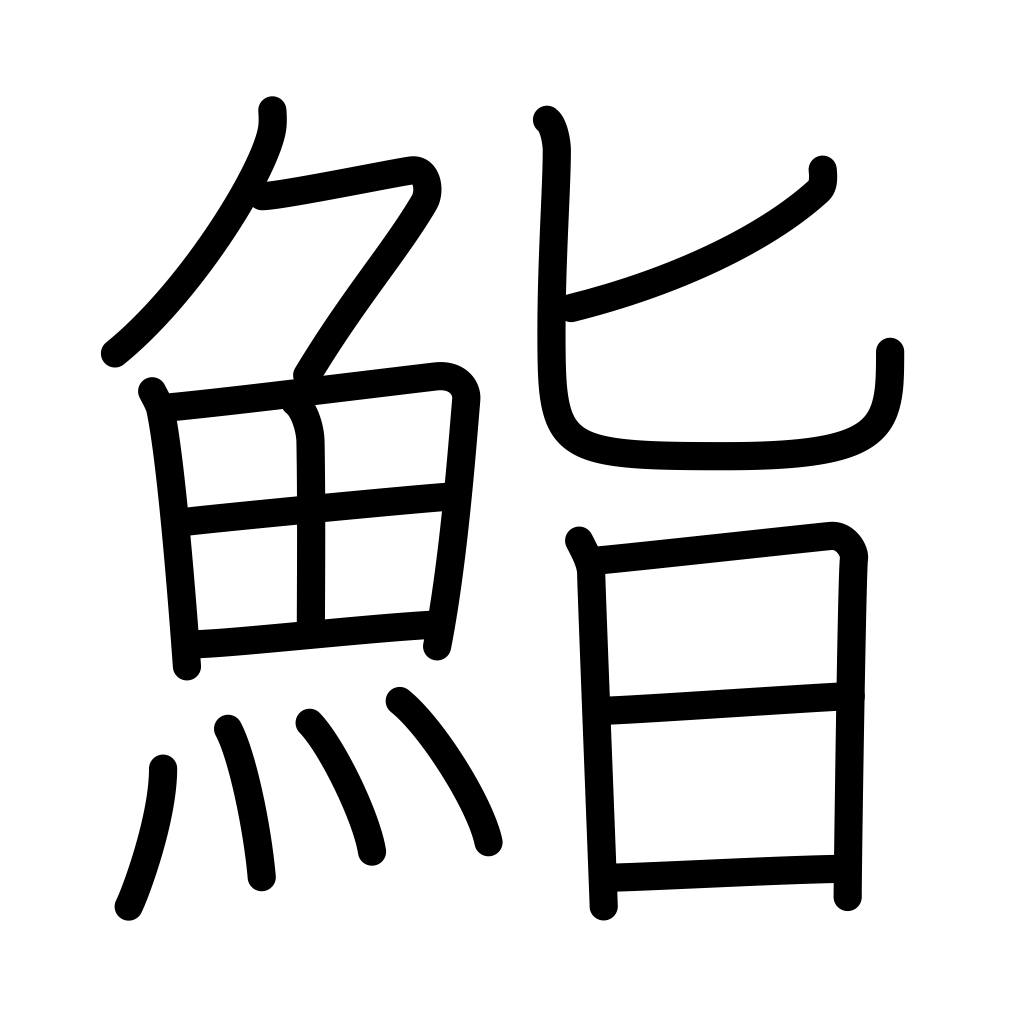
Meaning: sushi, seasoned rice